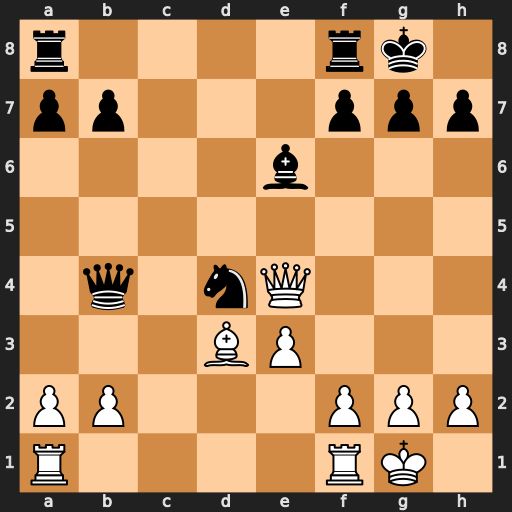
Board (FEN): r4rk1/pp3ppp/4b3/8/1q1nQ3/3BP3/PP3PPP/R4RK1
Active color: w
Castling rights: -
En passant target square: -
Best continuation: Qxh7#